高一 · 立体几何学
某几何体的俯视图是如图所示的矩形, 正视图是一个底边长为 8 、高为 4 的等腰三角形, 侧视图是一个底边长为 6 、高为 4 的等腰三角形, 则该几何体的表面积为( )

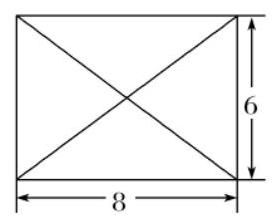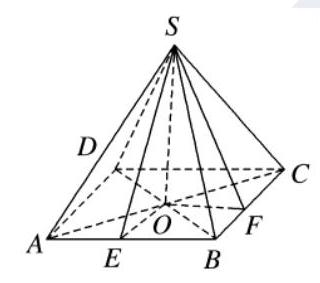
A. 80
B. $24 \sqrt{2}+88$
C. $24 \sqrt{2}+40$
D. 118
答案: B
解析: 根据题意, 可得该几何体是底面是边长分别为 6 和 8 的矩形且侧棱长均相等的四棱锥, 高为 $S O=4$,如图所示，

因此, 等腰三角形 $S A B$ 的高 $S E=\sqrt{S O^{2}+O E^{2}}=\sqrt{4^{2}+3^{2}}=5$,

等腰三角形 $S C B$ 的高 $S F=\sqrt{S O^{2}+O F^{2}}=\sqrt{4^{2}+4^{2}}=4 \sqrt{2}$,

$\therefore S_{\triangle S A B}=S_{\triangle S C D}=\frac{1}{2} \times A B \times S E=20$,

$S_{\triangle S C B}=S_{\triangle S A D}=\frac{1}{2} \times C B \times S F=12 \sqrt{2}$,

$\because$ 矩形 $A B C D$ 的面积为 $6 \times 8=48$,
$\therefore$ 该几何体的表面积为 $S_{\text {表 }}=S_{\triangle S A B}+S_{\triangle S C D}+S_{\triangle S C B}+S_{\triangle S A D}+S_{A B C D}=2 \times 20+2 \times 12 \sqrt{2}+48=24 \sqrt{2}+88$.故选 B.